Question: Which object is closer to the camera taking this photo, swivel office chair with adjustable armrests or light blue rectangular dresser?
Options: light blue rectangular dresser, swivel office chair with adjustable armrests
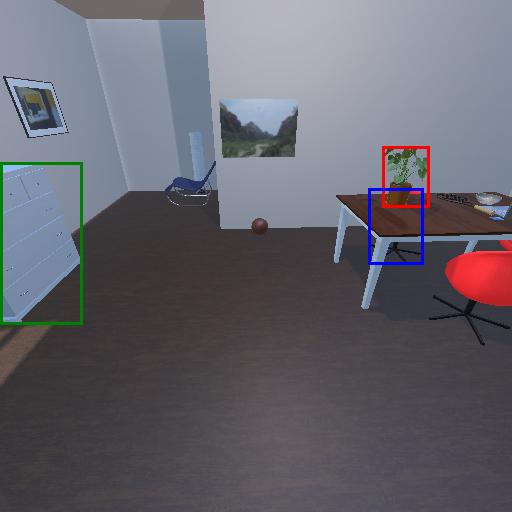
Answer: light blue rectangular dresser